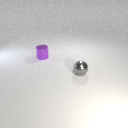
small purple metal cylinder to the left of small gray metal sphere